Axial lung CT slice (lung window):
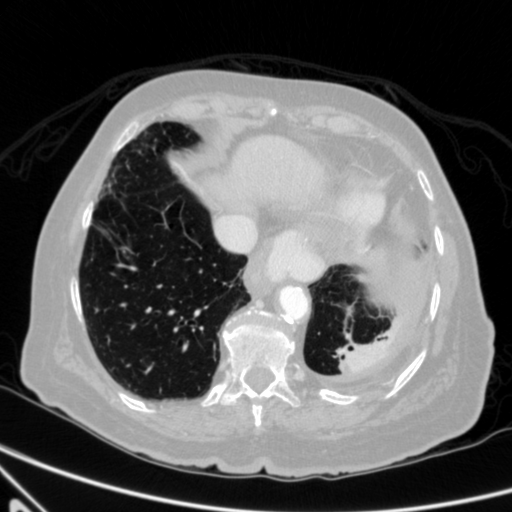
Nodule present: no